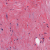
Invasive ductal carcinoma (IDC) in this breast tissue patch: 0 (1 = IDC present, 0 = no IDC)